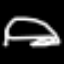
Label: frog